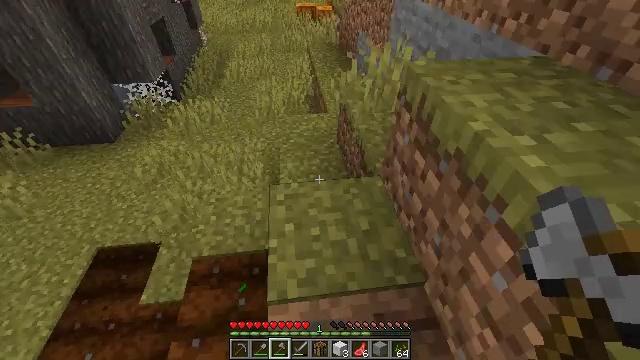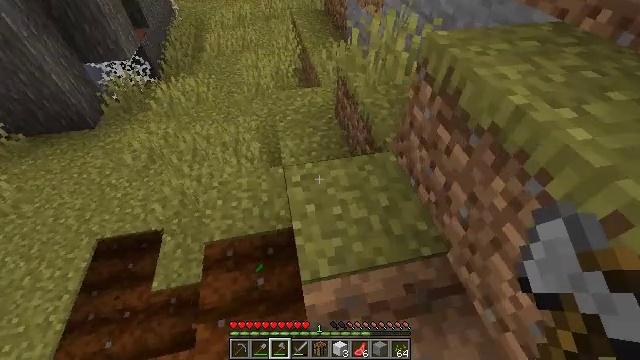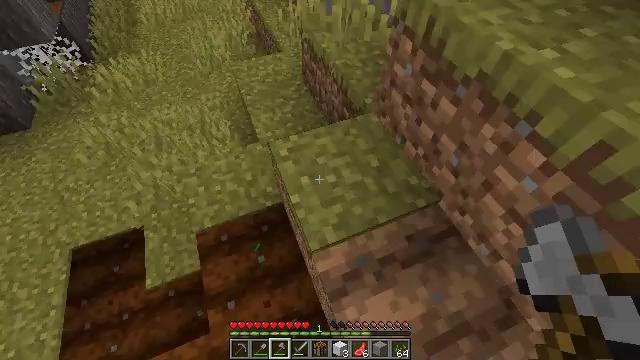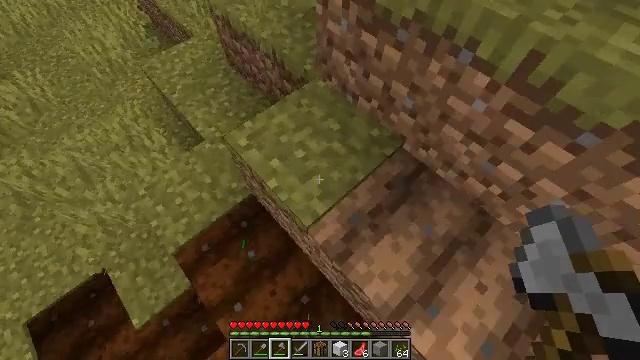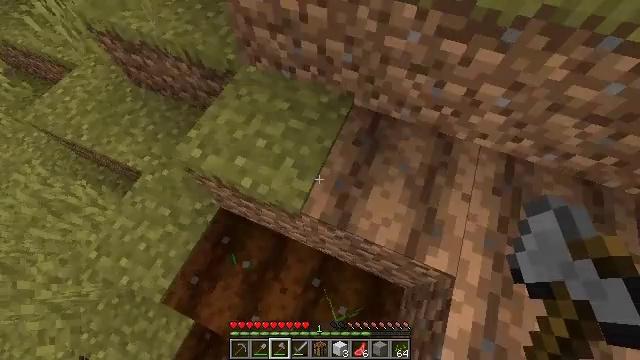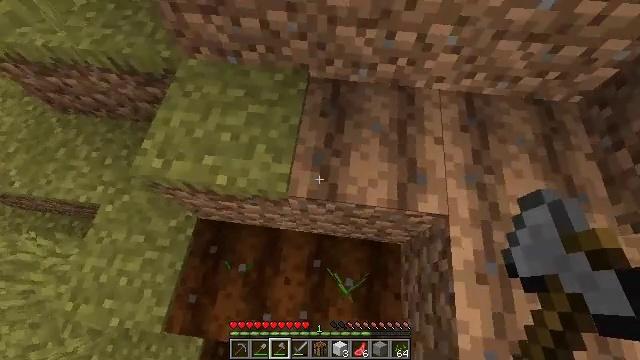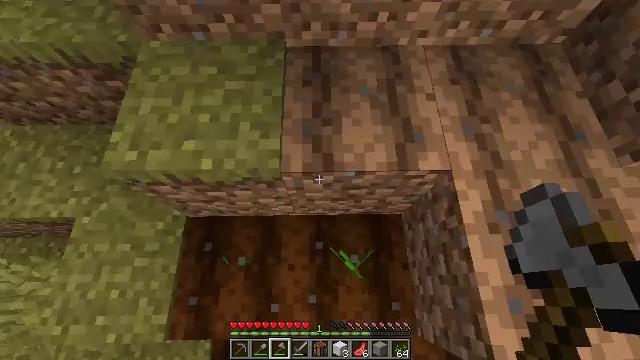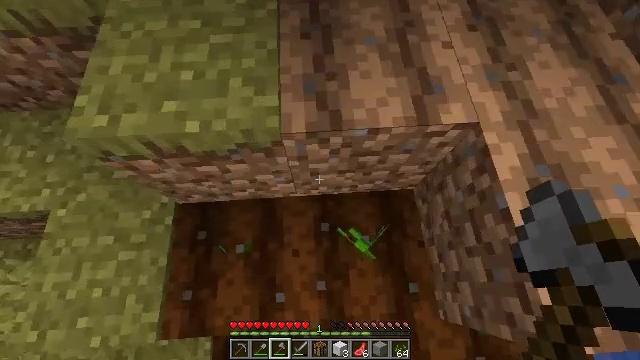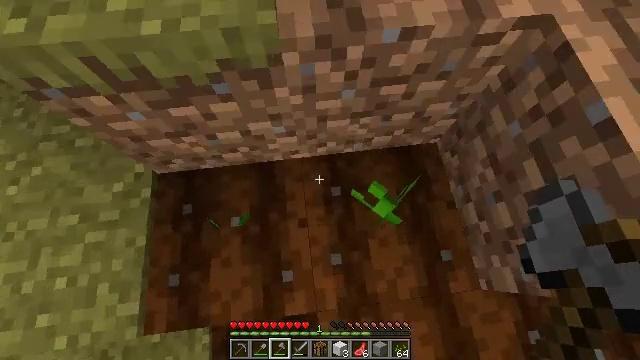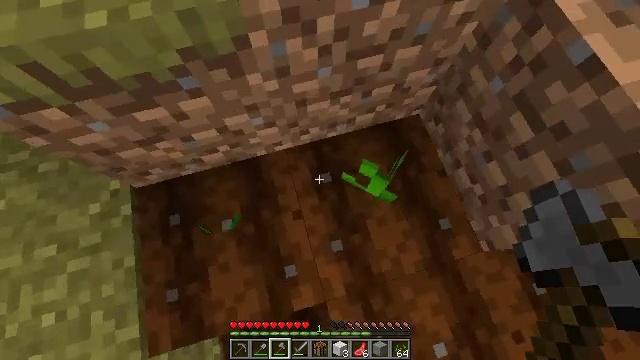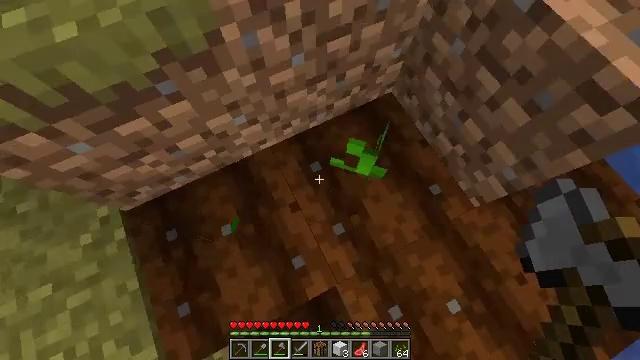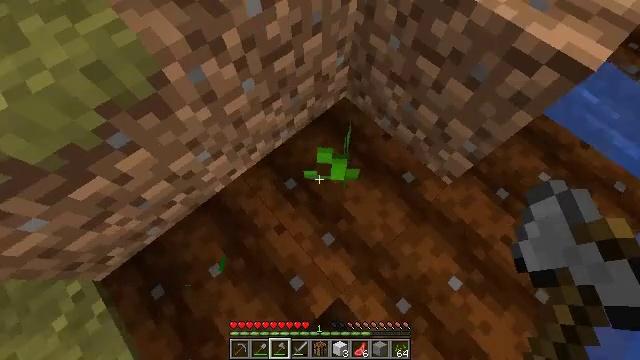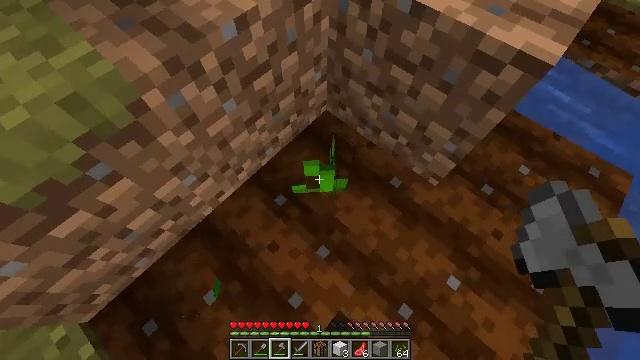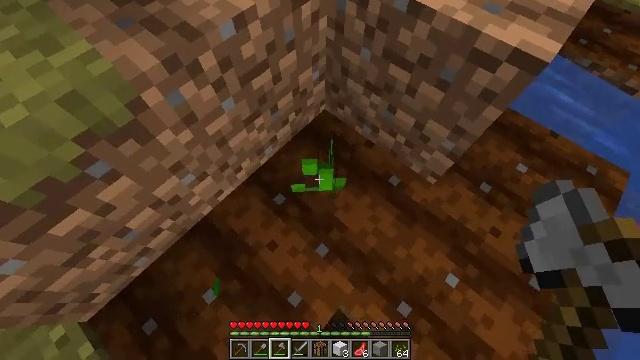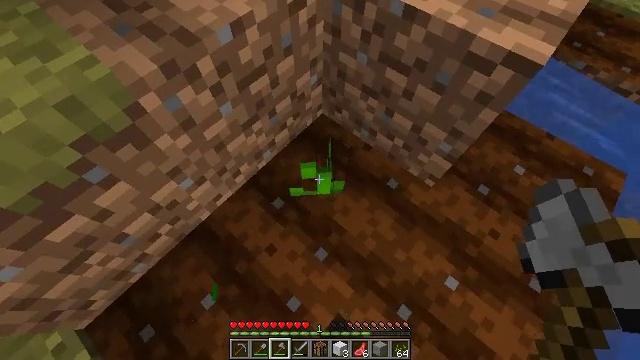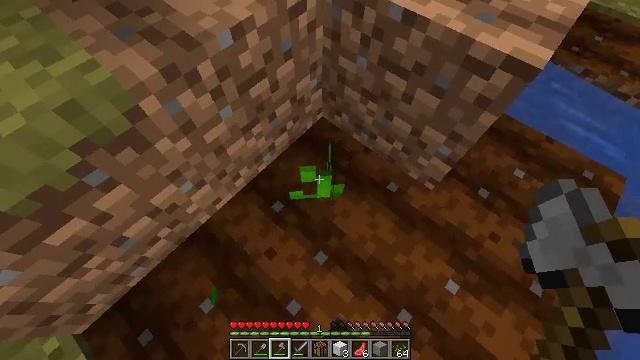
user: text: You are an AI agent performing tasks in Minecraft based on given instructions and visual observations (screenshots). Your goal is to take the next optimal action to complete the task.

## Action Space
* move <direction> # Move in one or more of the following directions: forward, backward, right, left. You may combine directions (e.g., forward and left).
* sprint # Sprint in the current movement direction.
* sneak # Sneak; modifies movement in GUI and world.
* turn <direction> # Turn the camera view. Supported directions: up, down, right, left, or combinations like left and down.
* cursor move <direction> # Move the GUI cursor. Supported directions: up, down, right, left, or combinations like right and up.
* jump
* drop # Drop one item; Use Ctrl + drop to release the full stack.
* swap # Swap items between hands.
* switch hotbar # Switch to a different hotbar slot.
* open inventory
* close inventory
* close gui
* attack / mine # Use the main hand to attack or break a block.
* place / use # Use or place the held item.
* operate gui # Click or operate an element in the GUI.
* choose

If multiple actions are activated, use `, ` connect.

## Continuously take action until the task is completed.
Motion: motion action
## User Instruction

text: Collect the melon stem for seeds.
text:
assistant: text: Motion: move left, turn right and down
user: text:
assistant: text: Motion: move left, turn right and down
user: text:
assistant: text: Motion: move left, turn right and down
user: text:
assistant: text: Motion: move left, turn right and down
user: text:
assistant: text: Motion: turn right and down
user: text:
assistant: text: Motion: turn right and down
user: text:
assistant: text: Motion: turn right
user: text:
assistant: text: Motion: turn right and down
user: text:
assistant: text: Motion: turn right and down
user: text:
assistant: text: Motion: turn right
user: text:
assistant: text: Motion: turn right and up
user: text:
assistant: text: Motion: turn right and up
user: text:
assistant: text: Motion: no_op
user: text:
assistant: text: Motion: no_op
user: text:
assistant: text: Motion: no_op
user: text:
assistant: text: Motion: no_op
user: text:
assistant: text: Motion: no_op
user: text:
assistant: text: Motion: attack / mine
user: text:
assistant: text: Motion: attack / mine
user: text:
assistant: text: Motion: attack / mine
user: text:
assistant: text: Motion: attack / mine
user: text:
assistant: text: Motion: no_op
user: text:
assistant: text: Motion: no_op